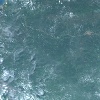
Label: land